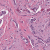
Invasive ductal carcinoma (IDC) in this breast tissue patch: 1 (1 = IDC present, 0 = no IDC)